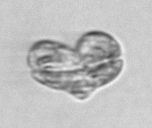
Label: Karenia